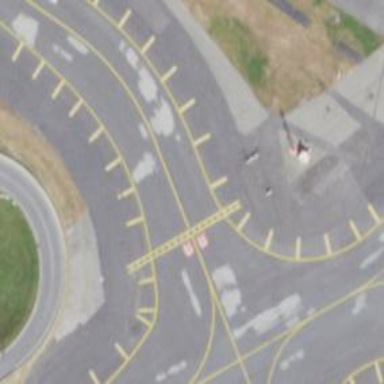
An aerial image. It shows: Image of taxiway at airport.